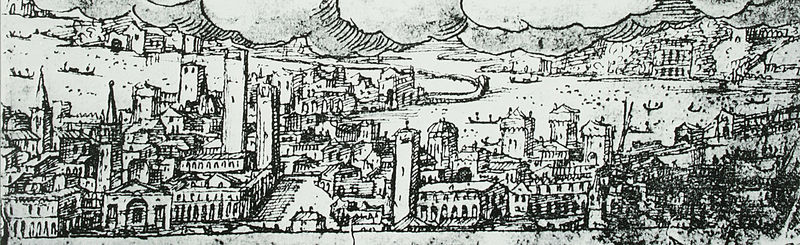
Titel: Ansicht der Stadt Mantua um 1550
Standort: London
Institution: Victoria and Albert Museum
Schlagwörter: himmel, meer, wasser, weiß, wolken, bäume, fluss, kirchturm, landschaft, see, stadt, ufer, grau, schwarz, skizze, strasse, säulen, zeichnung, gebäude, weg, häuser, hügel, weite, gewässer, kirche, land, boote, turm, bewölkt, holzschnitt, ansicht, italien, vedute, venedig, berge, gebirge, dächer, grafik, graphik, platz, tor, kirchen, kirchtürme, stadtansicht, straßen, tusche, kirchentürme, kuppeln, türme, dom, kohle, linear, druck, schwarz weiss, stich, kohlezeichnung, tore, marktplatz, stadtplatz, gesamtansicht, paläste, großstadt, brpcke, geschlechtertürme, straen